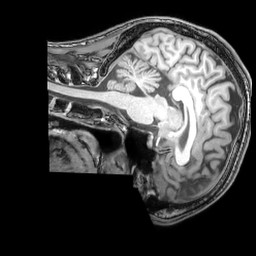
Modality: T1w
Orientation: sagittal
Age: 36
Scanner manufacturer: philips
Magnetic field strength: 3 T
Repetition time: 0.007 s
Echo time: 0.003501 s